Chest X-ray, AP view. Patient: 69 years old, sex M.
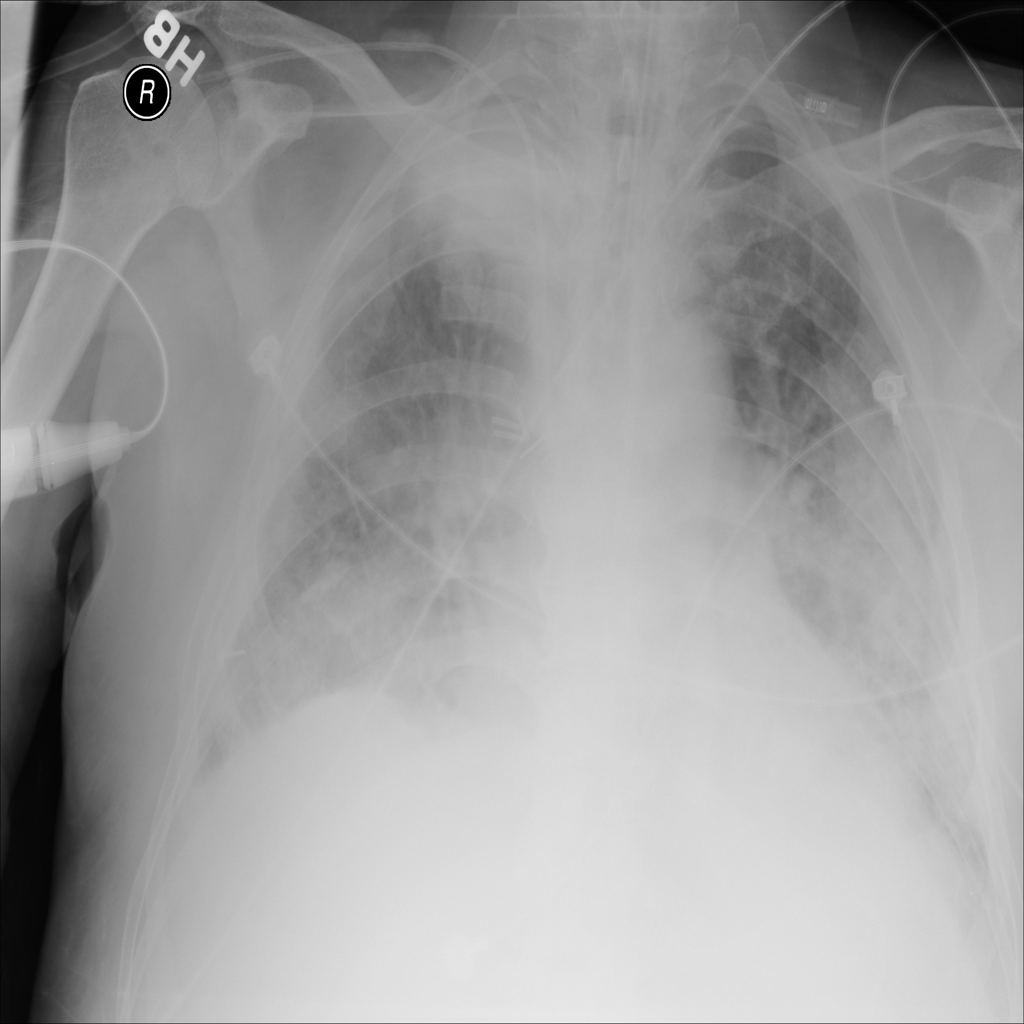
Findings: No Finding